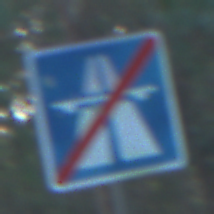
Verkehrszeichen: EndeAutbahn
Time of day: MorningAfternoon
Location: Outdoor (Nature)
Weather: Clear
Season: NotSpecified
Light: Natural